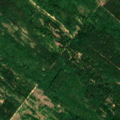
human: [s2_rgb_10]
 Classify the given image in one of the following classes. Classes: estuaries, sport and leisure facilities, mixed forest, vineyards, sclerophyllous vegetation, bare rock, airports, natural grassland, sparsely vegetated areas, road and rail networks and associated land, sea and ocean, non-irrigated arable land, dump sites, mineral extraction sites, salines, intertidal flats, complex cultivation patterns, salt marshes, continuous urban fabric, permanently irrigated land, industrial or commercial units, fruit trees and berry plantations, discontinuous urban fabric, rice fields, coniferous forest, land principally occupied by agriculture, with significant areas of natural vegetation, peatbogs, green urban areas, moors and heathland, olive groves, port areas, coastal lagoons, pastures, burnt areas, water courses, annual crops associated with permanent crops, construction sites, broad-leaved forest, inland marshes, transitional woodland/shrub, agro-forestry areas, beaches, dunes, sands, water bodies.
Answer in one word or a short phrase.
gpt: broad-leaved forest, coniferous forest, mixed forest, natural grassland, transitional woodland/shrub